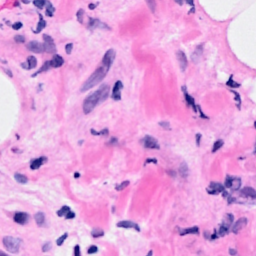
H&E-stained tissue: Breast